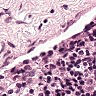
Metastatic tissue present: no